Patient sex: M
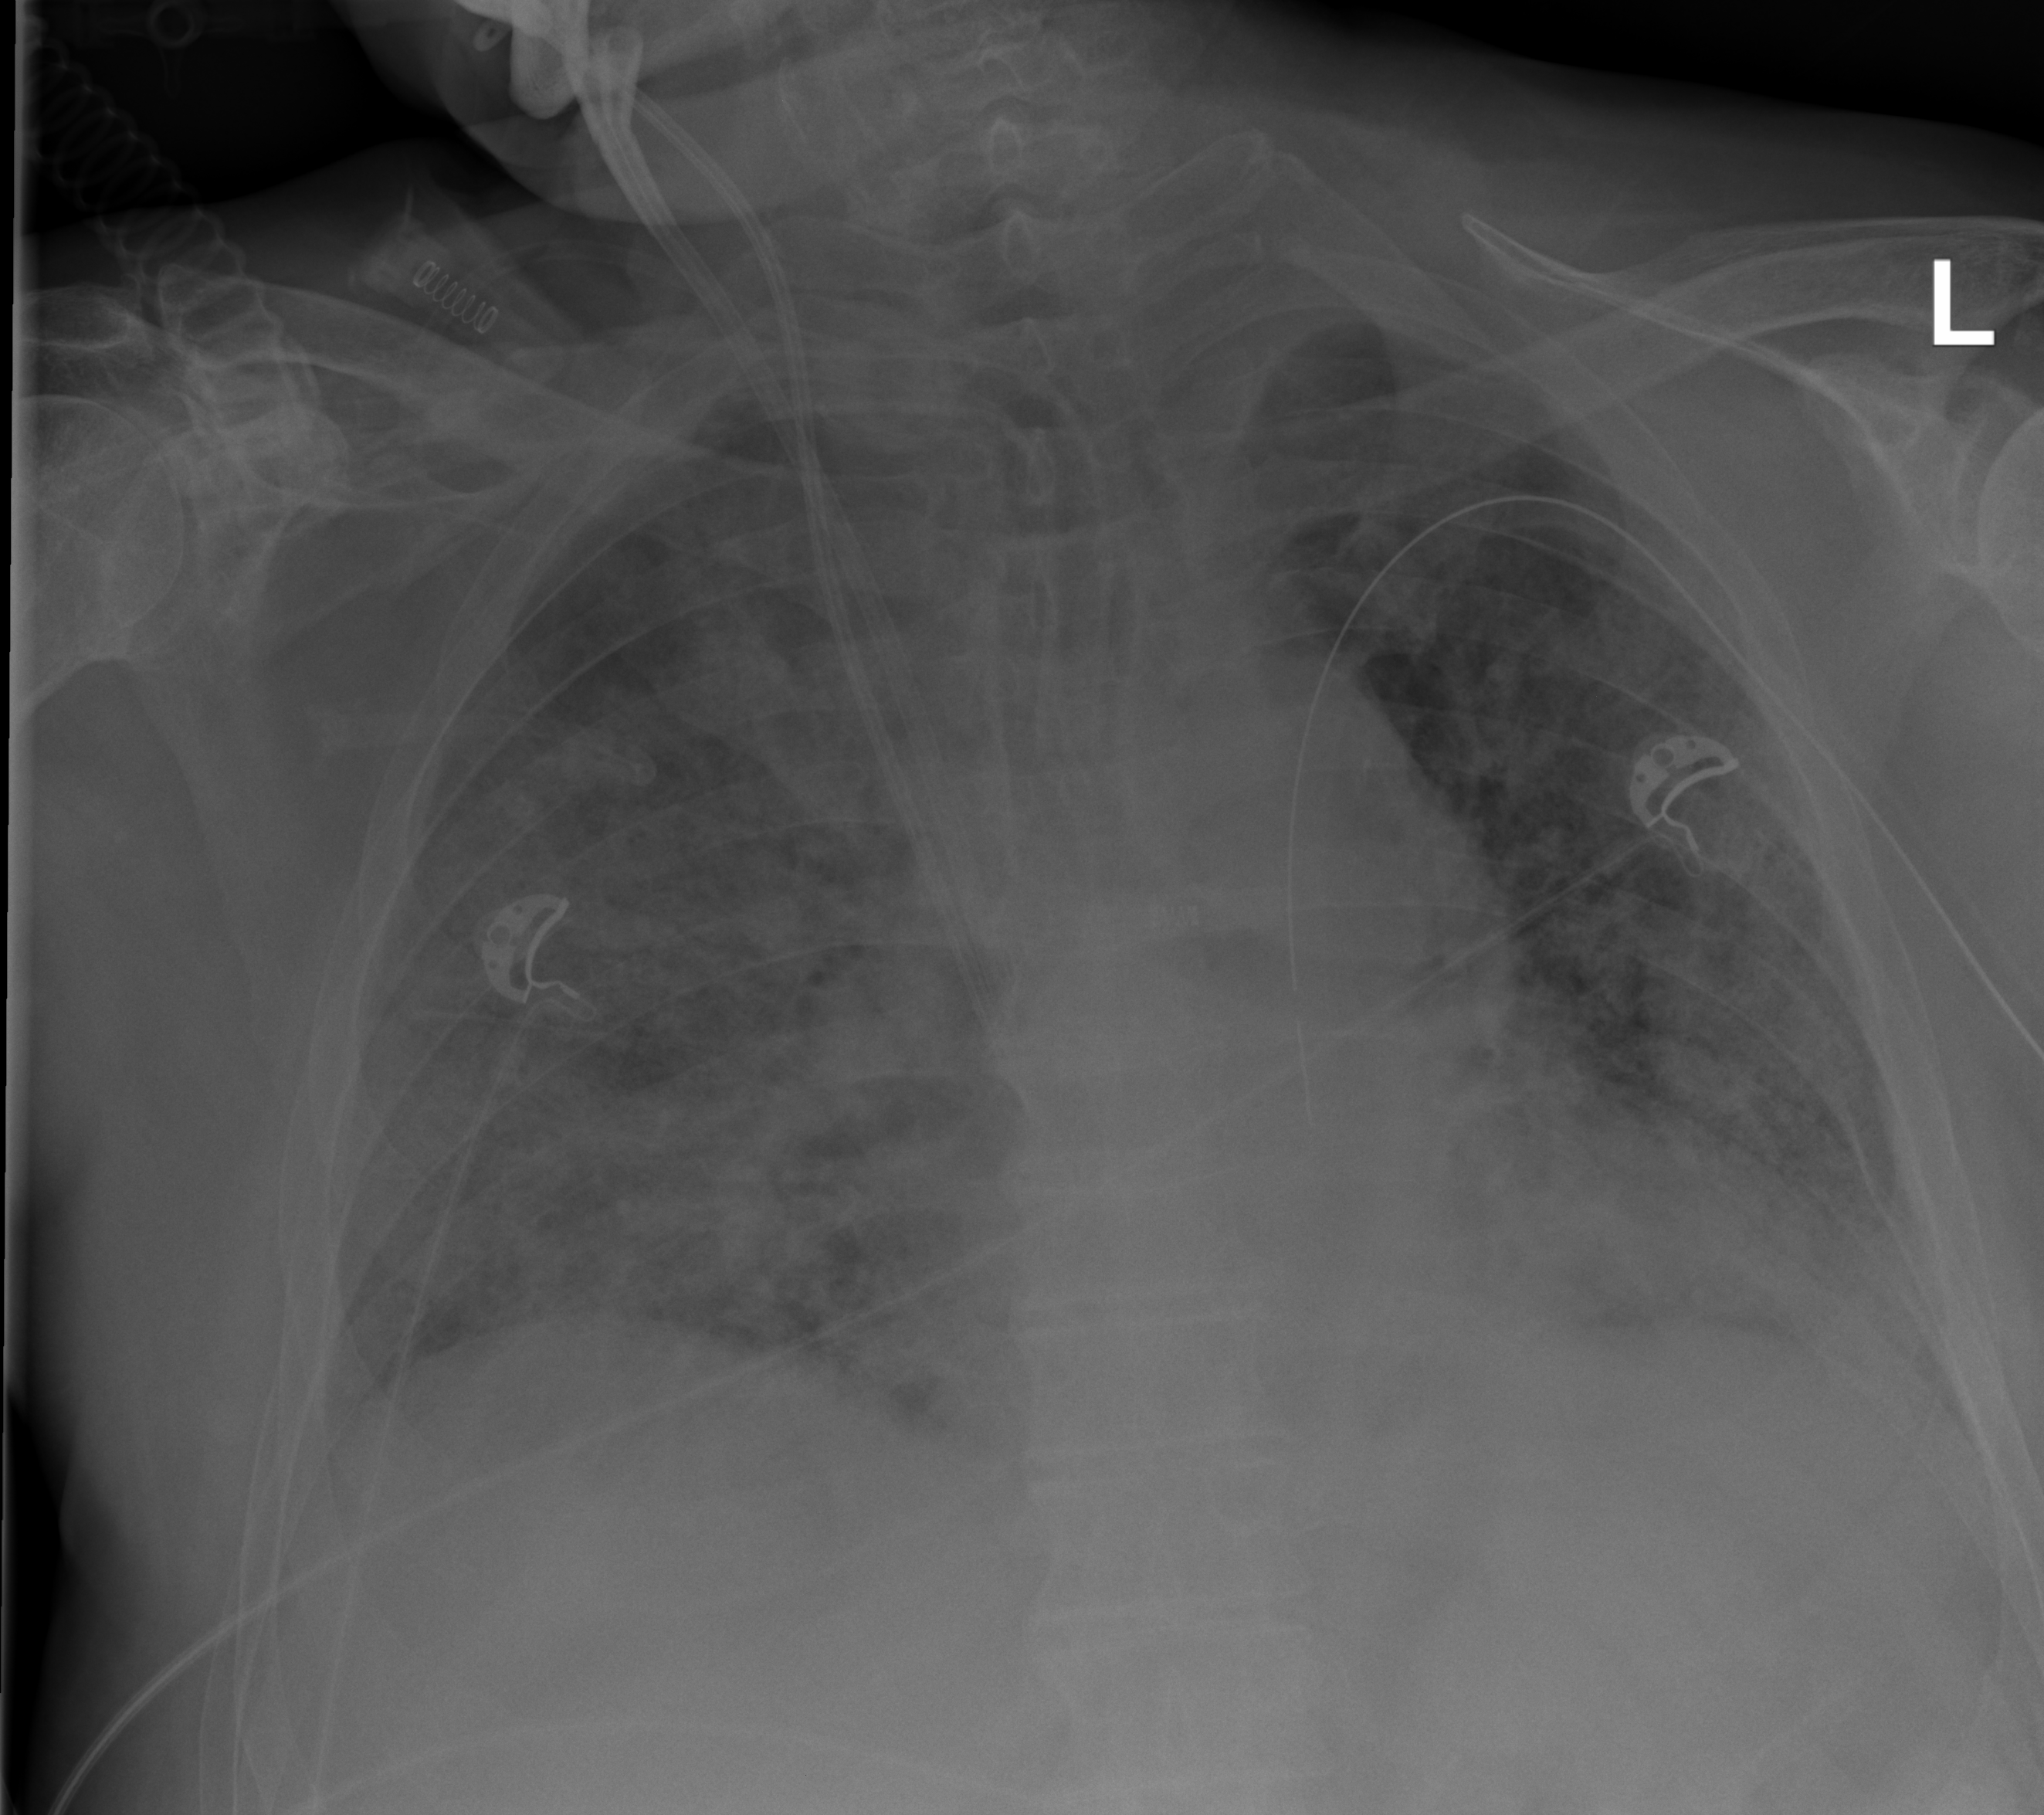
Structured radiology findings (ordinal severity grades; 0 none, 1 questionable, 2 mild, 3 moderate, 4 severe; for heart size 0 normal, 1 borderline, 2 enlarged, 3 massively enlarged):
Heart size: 2
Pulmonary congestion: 2
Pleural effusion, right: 2
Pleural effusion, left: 2
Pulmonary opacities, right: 3
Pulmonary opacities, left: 3
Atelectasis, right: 2
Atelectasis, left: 2